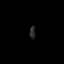
Tissue: lung
Cell type: Myeloid cells
Senescence score: 0.1893
Nuclear area (px): 67
Mean DAPI intensity: 42.343